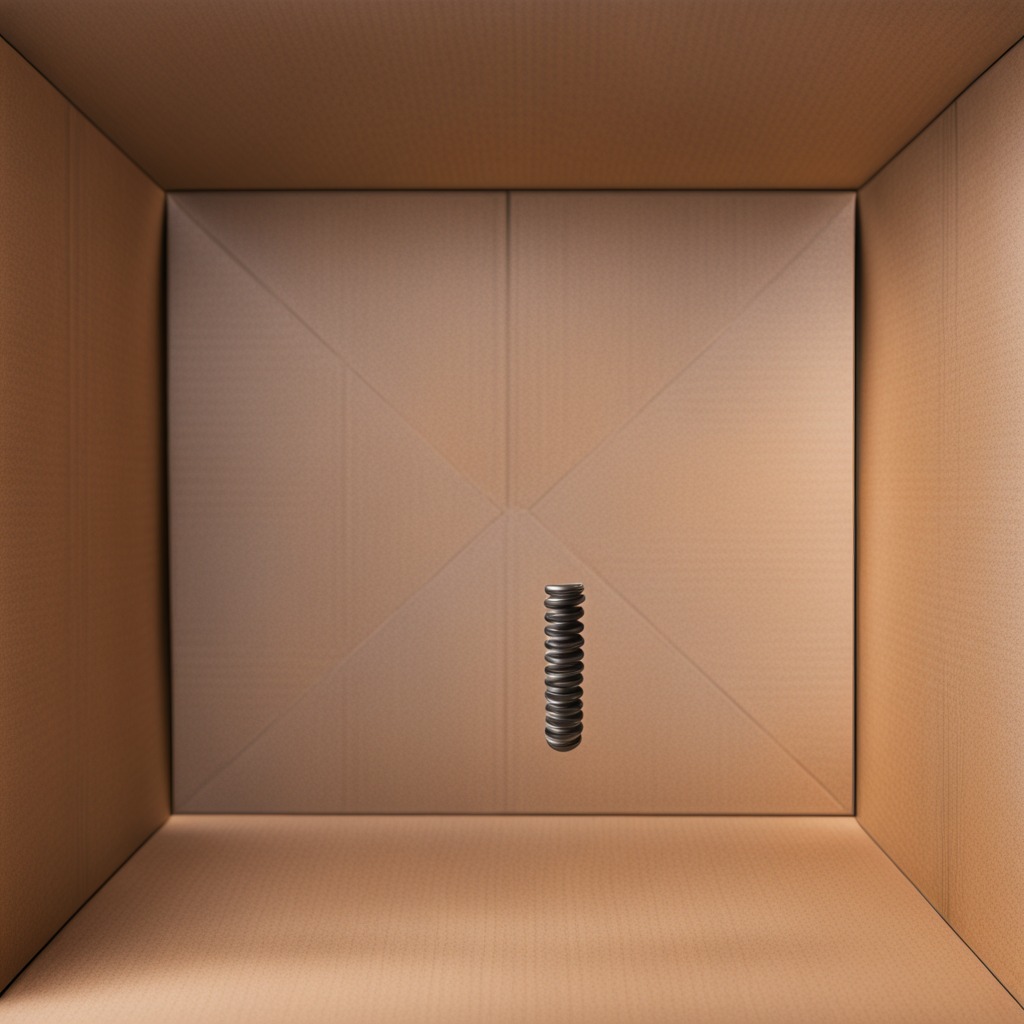
A coiled metal spring is lying on the cardboard box surface.